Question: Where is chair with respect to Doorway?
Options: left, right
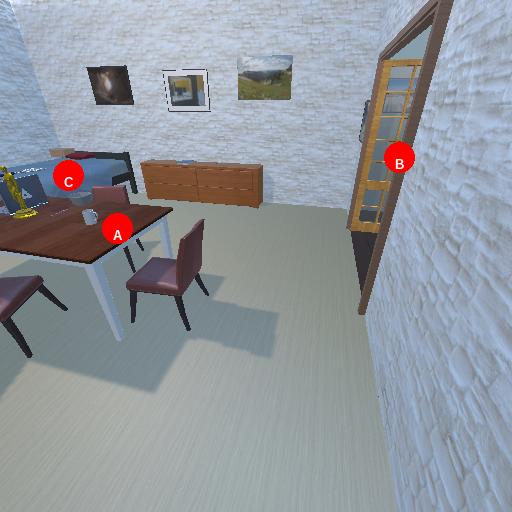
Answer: left